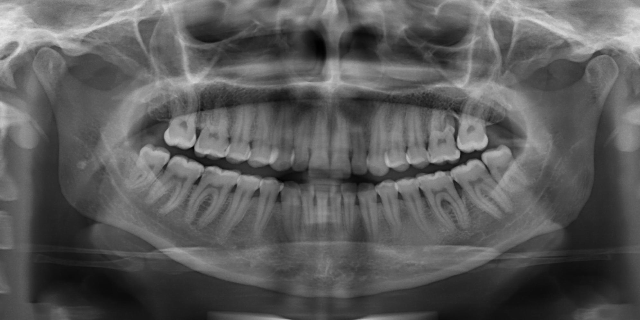
adult